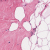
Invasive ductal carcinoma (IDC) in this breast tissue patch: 0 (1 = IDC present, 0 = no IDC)